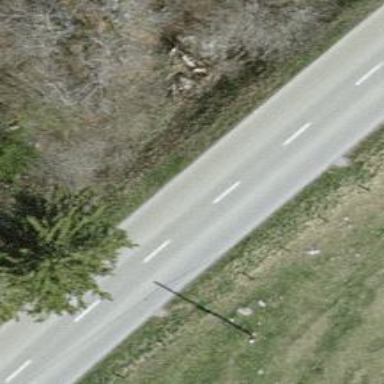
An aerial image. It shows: Secondary road.